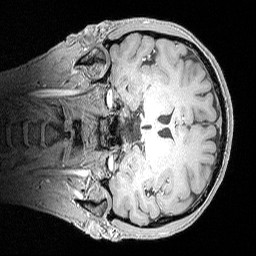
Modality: MP2RAGE
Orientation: coronal
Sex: male
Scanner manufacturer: siemens
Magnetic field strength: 3 T
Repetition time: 5 s
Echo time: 0.00292 s